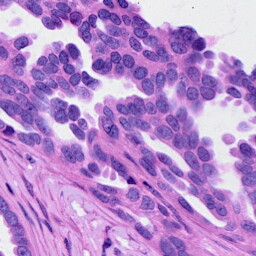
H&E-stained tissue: Ovarian